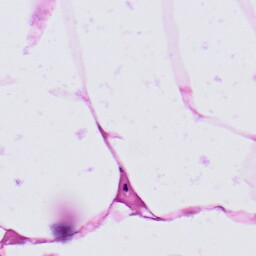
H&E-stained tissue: Prostate